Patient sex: M
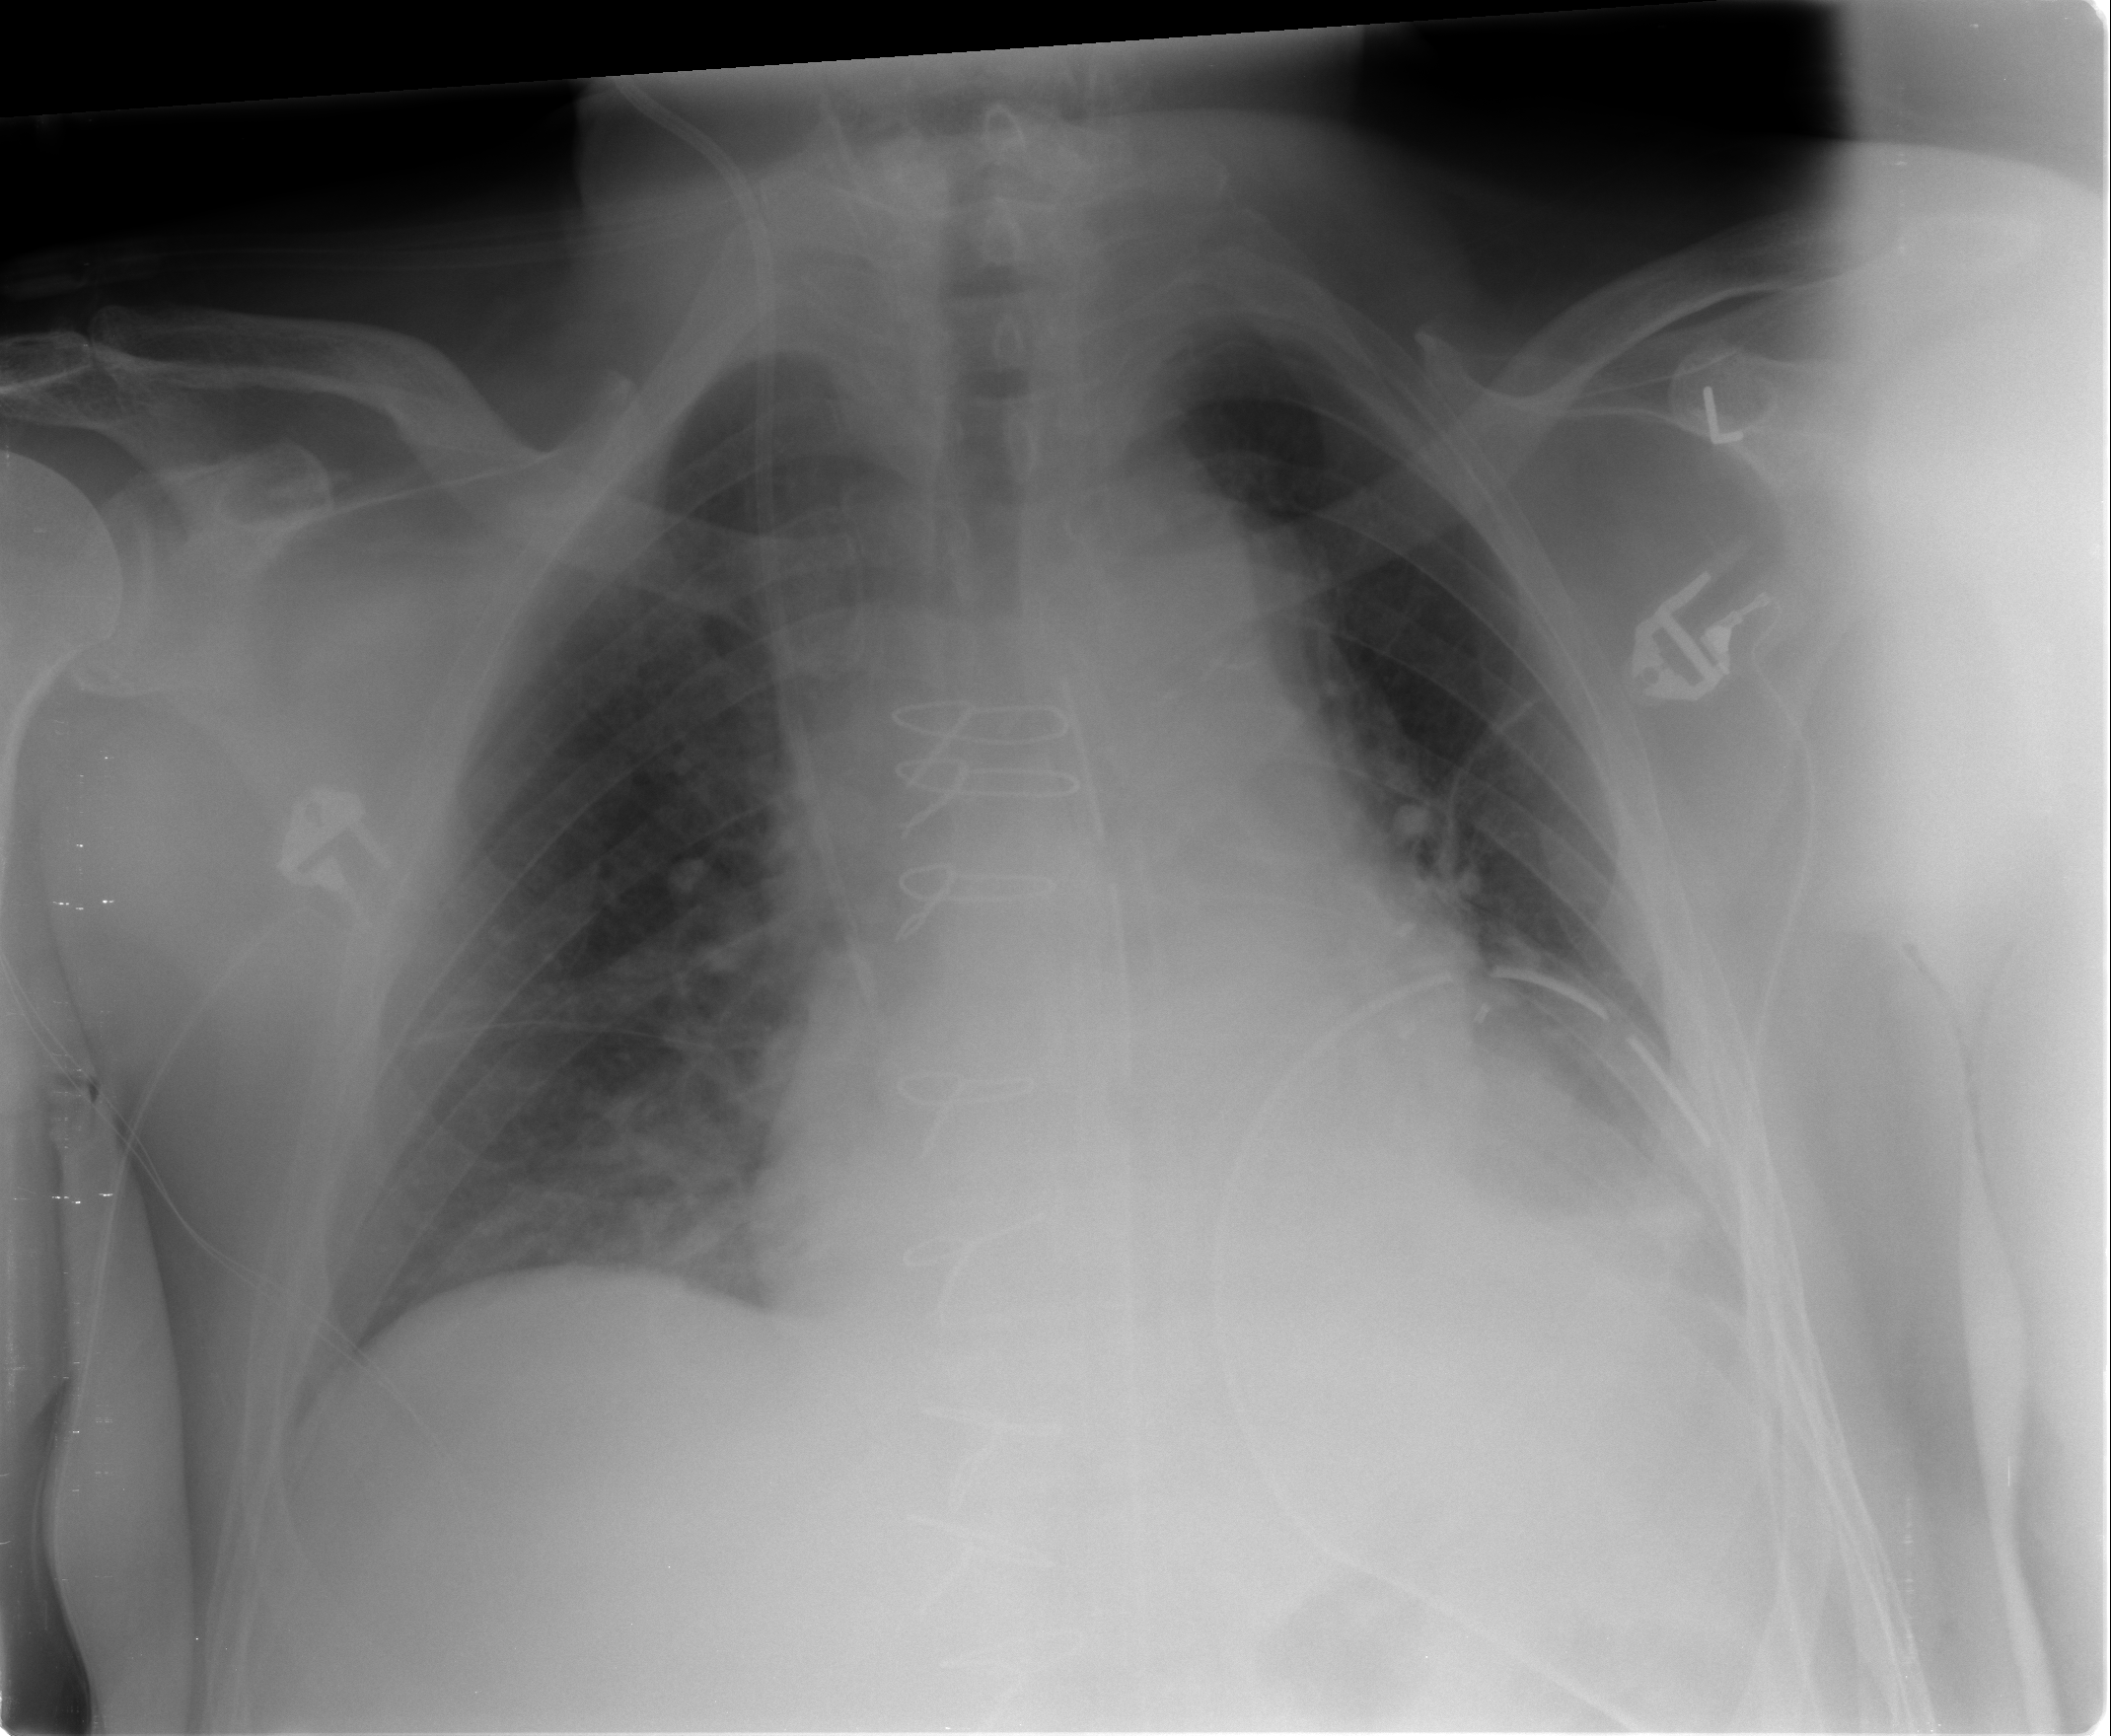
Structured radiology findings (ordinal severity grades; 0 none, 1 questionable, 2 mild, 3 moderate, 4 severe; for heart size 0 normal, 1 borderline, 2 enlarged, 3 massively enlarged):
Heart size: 2
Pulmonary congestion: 1
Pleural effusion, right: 0
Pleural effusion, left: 2
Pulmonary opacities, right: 0
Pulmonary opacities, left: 0
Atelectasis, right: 2
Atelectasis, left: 2